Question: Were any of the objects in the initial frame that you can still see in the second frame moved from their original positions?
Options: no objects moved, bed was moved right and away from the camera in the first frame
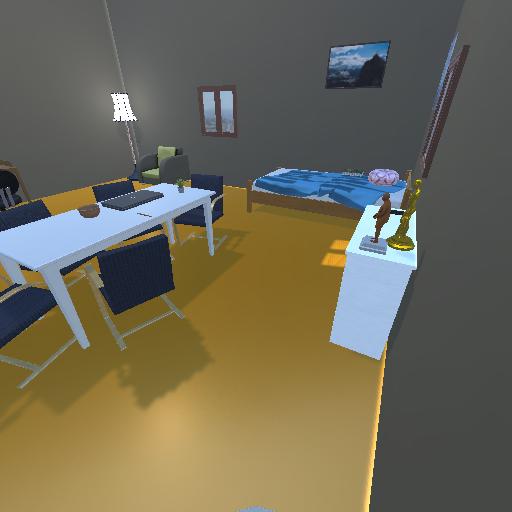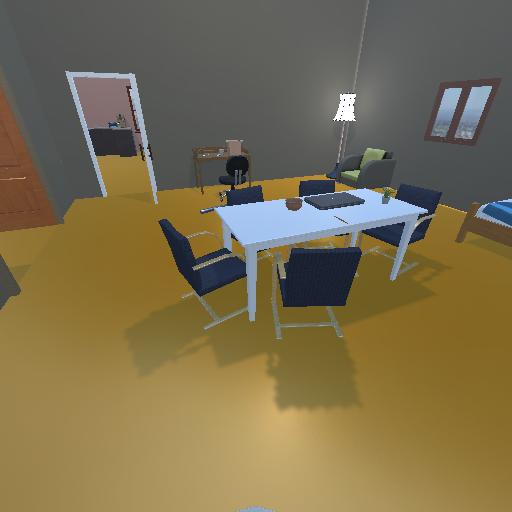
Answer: no objects moved